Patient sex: M
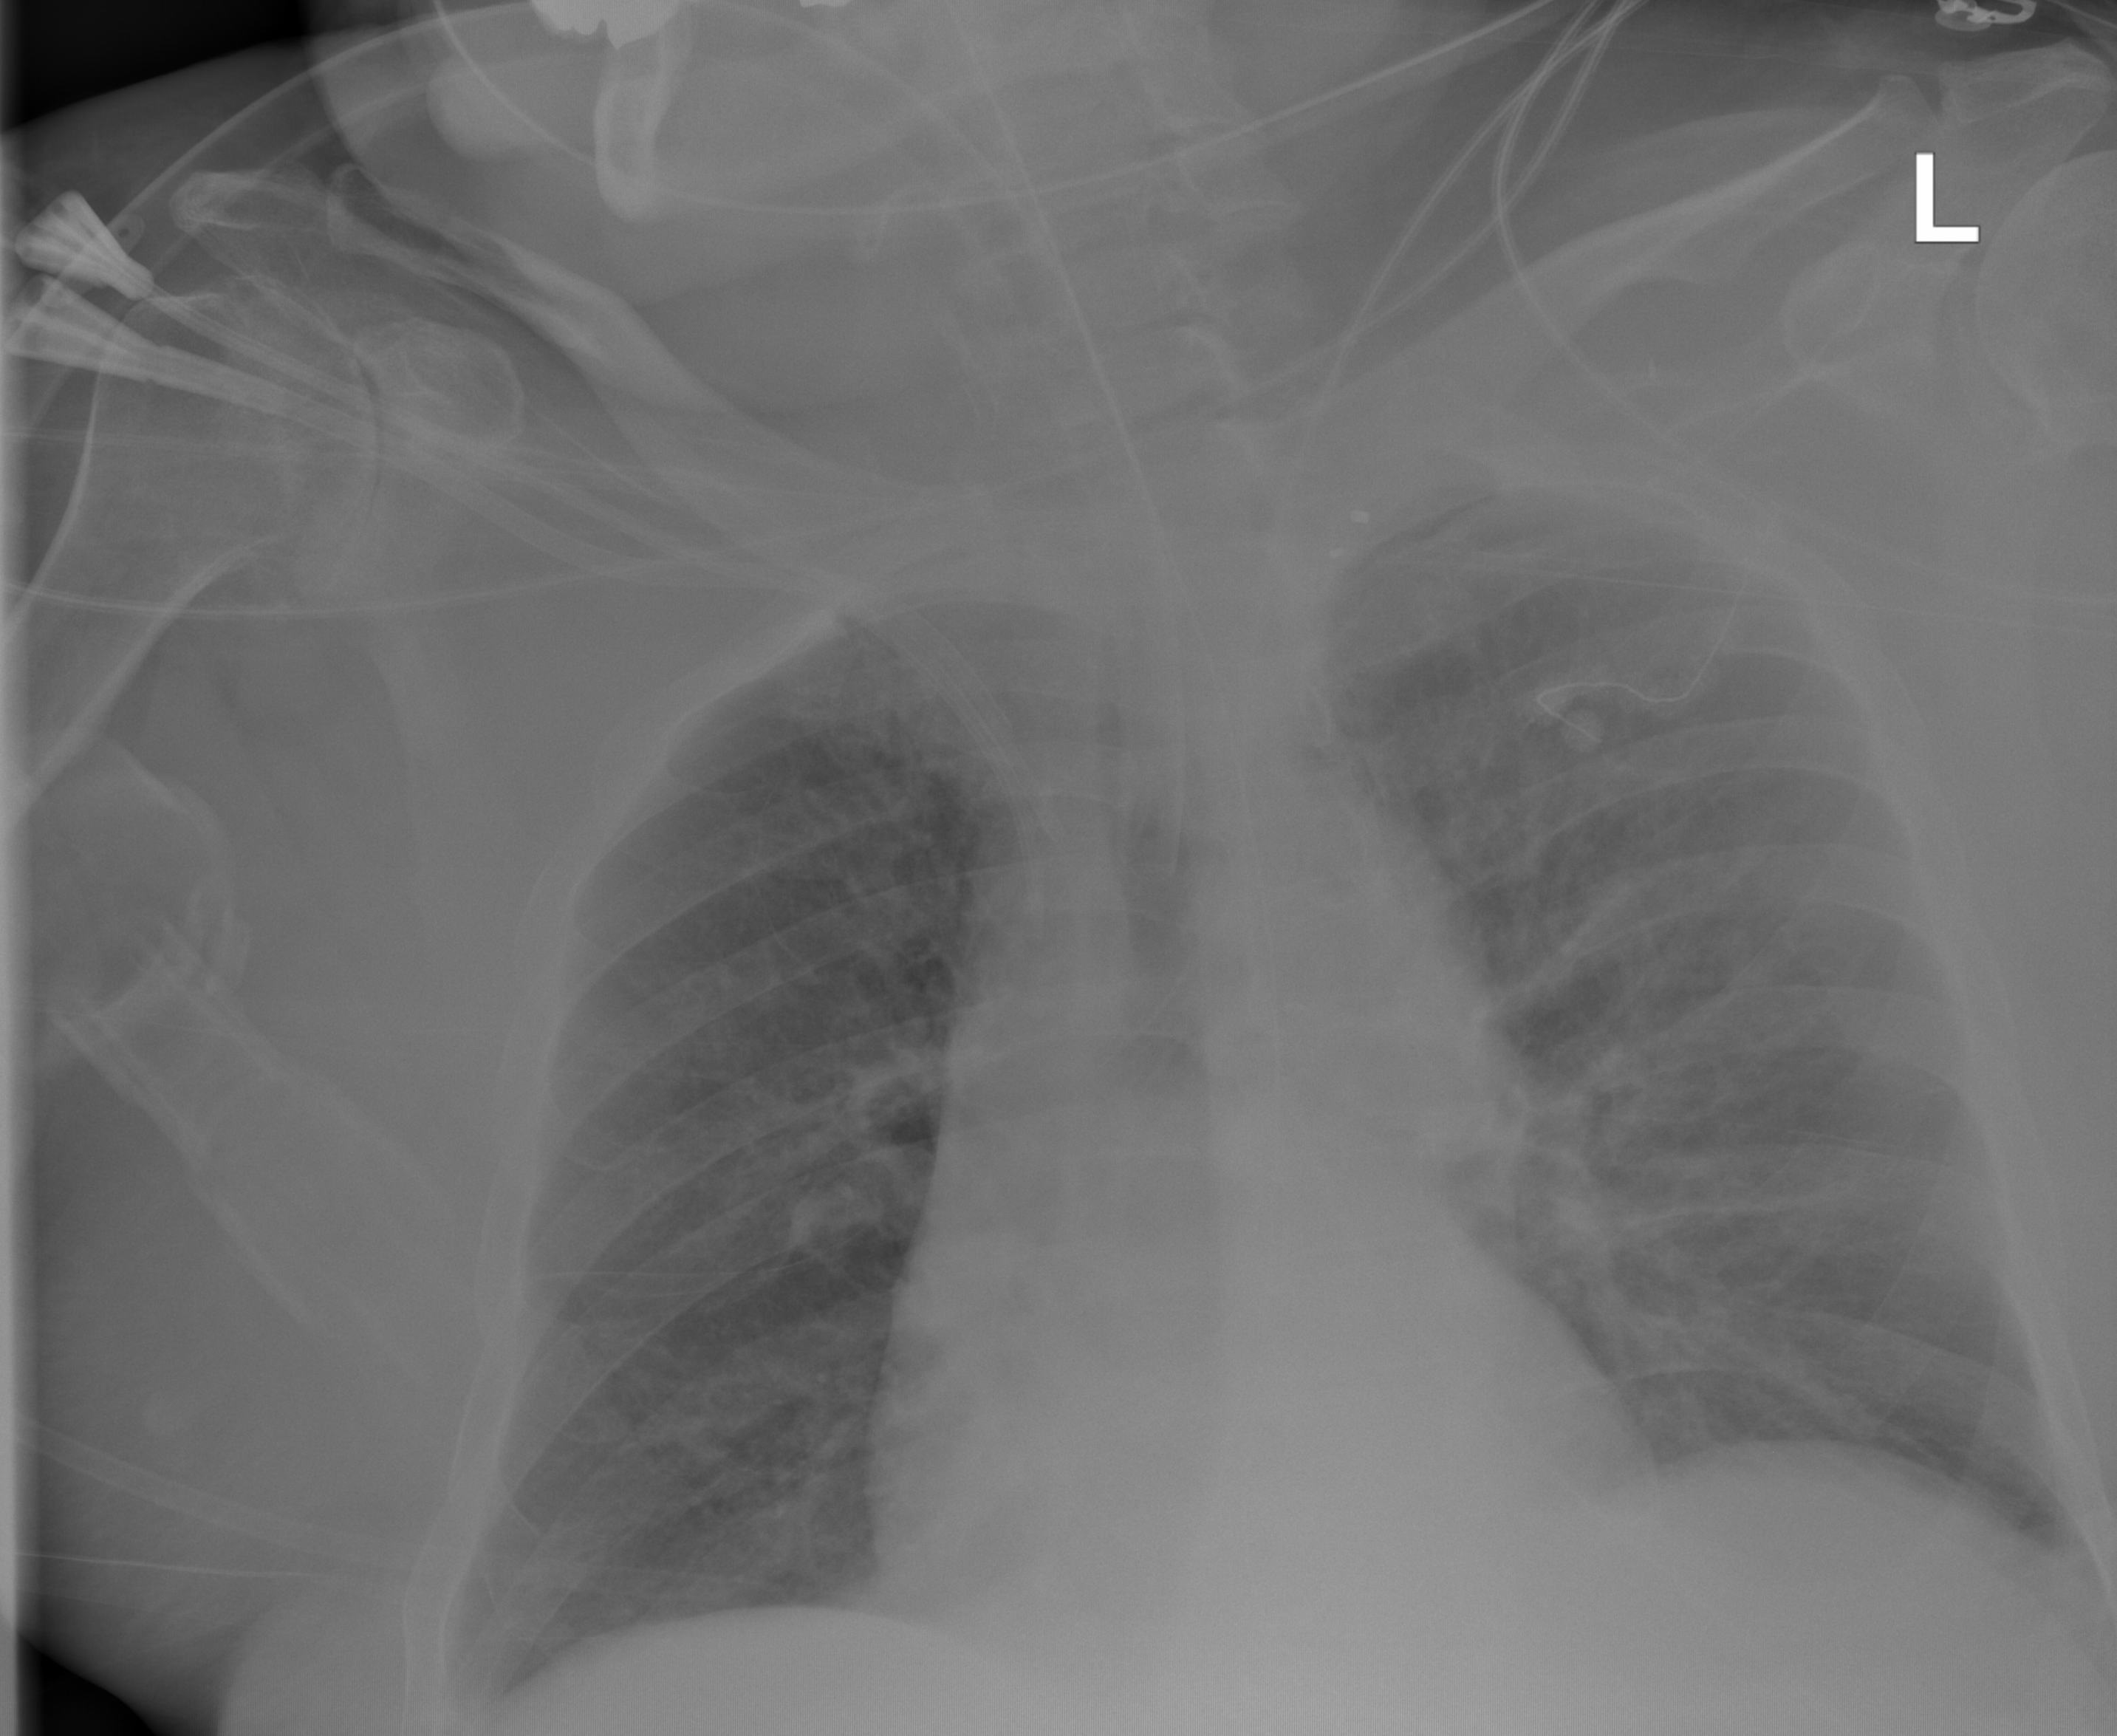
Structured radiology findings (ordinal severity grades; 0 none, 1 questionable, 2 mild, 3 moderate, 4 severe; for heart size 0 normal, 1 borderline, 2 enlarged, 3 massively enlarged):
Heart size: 0
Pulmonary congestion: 0
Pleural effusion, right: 0
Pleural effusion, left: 1
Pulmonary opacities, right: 0
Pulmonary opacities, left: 0
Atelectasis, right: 0
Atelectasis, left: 1